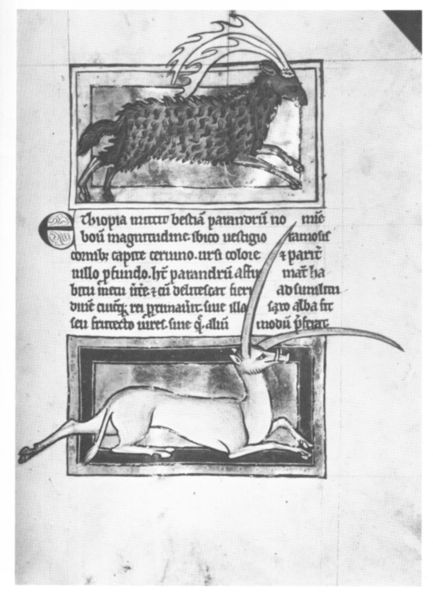
Titel: Bestiarium
Institution: London, British Library
Schlagwörter: schwarz, weiss, zeichnung, tier, tiere, bibel, rahmen, bild, horn, fell, schrift, afrika, wild, exotisch, foto, buch, rechteck, initialen, seite, text, buchseite, hirsch, reh, fabelwesen, hörner, wildschwein, geweih, böcke, schafbock, miniatur, eber, testament, gehörn, miniaturen, latein, lateinisch, widder, keiler, elch, steinbock, antilope, buchmalerei, psalter, fabeltiere, sakramentar, schfbock